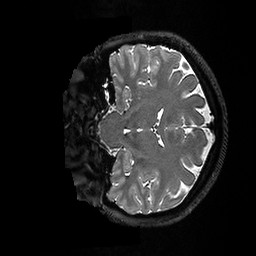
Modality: T2w
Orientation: coronal
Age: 33
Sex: female
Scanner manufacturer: ge
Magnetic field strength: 3 T
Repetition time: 3.202 s
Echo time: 0.05976 s